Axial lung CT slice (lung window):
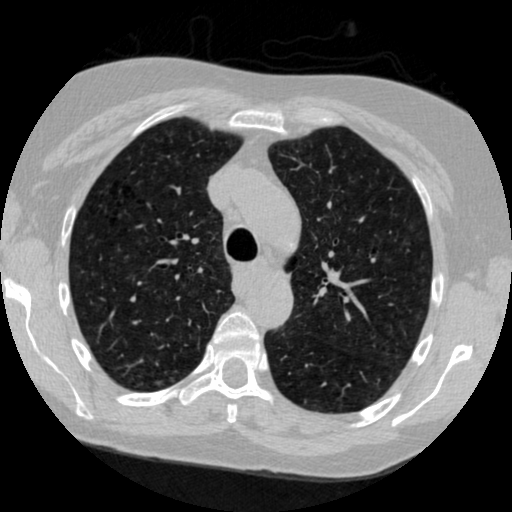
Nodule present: no